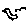
Label: bird